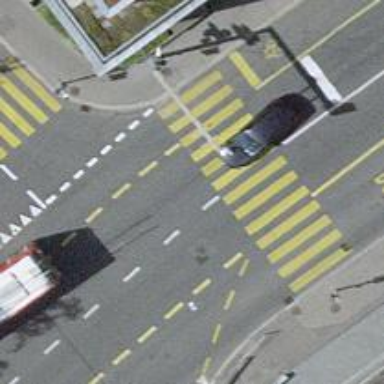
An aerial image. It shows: Crossing with traffic signals.